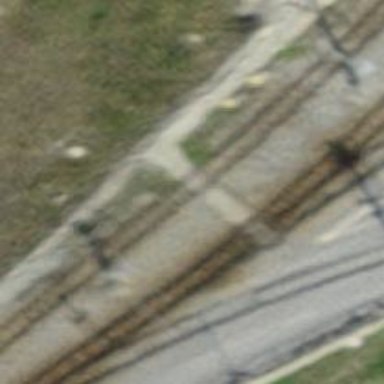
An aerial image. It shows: Railway crossing.